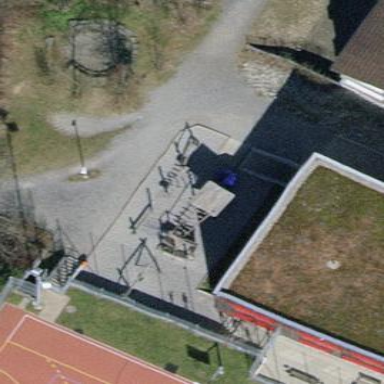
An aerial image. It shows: Playground with fine gravel surface.